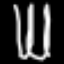
Label: fork